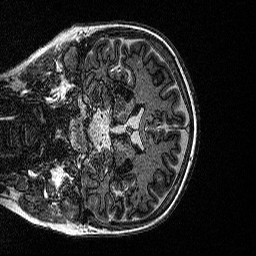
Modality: MP2RAGE
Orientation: coronal
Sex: female
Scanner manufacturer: siemens
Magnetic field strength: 3 T
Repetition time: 5 s
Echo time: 0.00292 s